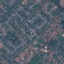
Land use / land cover: Residential